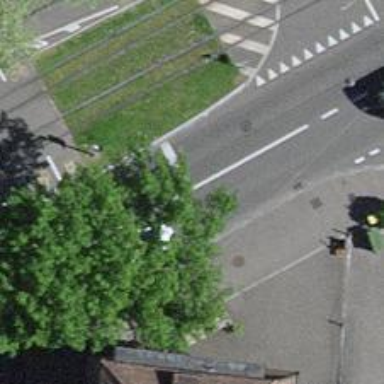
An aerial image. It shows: Road with traffic signals controlling the flow of traffic.